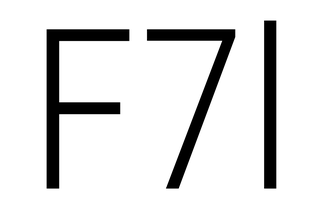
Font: Roboto_Condensed_Light